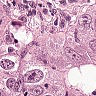
Metastatic tissue present: yes